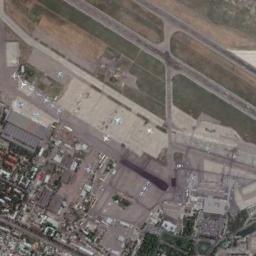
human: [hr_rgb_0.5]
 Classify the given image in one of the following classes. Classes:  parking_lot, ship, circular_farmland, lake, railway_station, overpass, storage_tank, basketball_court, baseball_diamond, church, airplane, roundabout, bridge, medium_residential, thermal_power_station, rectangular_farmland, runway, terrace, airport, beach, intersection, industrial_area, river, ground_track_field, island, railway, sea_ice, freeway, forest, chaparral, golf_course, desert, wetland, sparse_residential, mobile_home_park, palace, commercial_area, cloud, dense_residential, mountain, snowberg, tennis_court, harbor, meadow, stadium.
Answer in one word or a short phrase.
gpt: airport